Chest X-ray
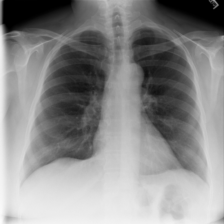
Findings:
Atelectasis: negative
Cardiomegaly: negative
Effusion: negative
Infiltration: negative
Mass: negative
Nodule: negative
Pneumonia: negative
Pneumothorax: negative
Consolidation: negative
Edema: negative
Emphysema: negative
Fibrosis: negative
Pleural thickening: negative
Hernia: negative